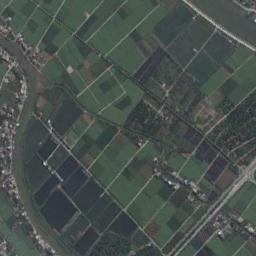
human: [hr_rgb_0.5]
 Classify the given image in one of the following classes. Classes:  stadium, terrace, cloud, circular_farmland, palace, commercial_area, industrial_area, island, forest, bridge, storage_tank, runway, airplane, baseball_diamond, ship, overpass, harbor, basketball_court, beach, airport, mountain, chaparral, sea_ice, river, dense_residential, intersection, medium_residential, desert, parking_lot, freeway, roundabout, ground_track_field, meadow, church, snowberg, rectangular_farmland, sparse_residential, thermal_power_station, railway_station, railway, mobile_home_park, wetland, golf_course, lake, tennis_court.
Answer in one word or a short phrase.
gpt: rectangular_farmland